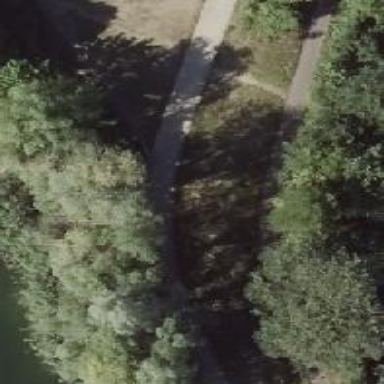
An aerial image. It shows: Compacted footway.